Question: Hello I've started to learn Web API's I currently have a Web Api Controller located at the root of my project (not in a folder) as shown here
'''
public class LearnWebApi : ApiController
{
// GET api/<controller>
public IEnumerable<string> Get()
{
return new string[] { "value1", "value2" };
}
// GET api/<controller>/5
public string Get(int id)
{
return "value";
}
// POST api/<controller>
public void Post([FromBody]string value)
{
}
// PUT api/<controller>/5
public void Put(int id, [FromBody]string value)
{
}
// DELETE api/<controller>/5
public void Delete(int id)
{
}
}
'''
Now I have a home controller which lived inside the controllers folder and the view lives inside the view folder. now on the view I have a button, when I click this button I want to make a call to the Api Web Controller Get Method and pass in a ID of 2 for example I have placed a break point on the following
'''
// GET api/<controller>/5
public string Get(int id)
{
return "value";
}
'''
But it doesn't get hit, instead I get the messages in the browser saying
'''
404 Not Found - http://localhost:27774/~/api/LearnWebApi/Get/5"
'''
My jquery is here
'''
<h2>Index</h2>
<button id="PressMe">Press me</button>
<script type="text/javascript">
$(document).ready(function () {
$('#PressMe').click(function () {
$.ajax({
type: "POST",
dataType: "json",
// data: source,
url: '~/api/LearnWebApi/Get/5', // url of Api controller not mvc
success: function (data) {
alert("Redirect true !");
},
error: function () {
alert('erere');
}
});
return false;
});
});
</script>
'''
This is my WebApiConfig
'''
public static class WebApiConfig
{
public static void Register(HttpConfiguration config)
{
// Web API configuration and services
// Web API routes
config.MapHttpAttributeRoutes();
config.Routes.MapHttpRoute(
name: "DefaultApi",
routeTemplate: "api/{controller}/{action}/{id}",
defaults: new { id = RouteParameter.Optional }
);
}
}
'''
Below is how my project is constructed

Now I guess it could be to do with the URL I have specified but I'm uncertain any help?
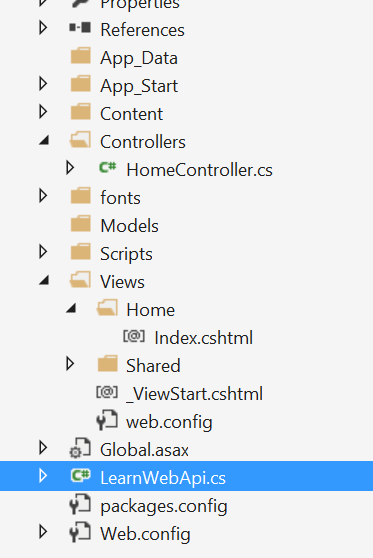
Answer: I don't have an exact project structure as yours, but i have a perfect working api demo which i had created today.
I am sorry i can't upload the screenshots because i have just started using stackoverflow and i am still a beginner and they aren't allowing me to upload the screenshots yet.
But i hope this will help.
Controller name is Default1 which is under the controller folder. here's the code.
'''
using System;
using System.Collections.Generic;
using System.Linq;
using System.Net;
using System.Net.Http;
using System.Web.Http;
using demowebapi1.Models;
namespace demowebapi1.Controllers
{
public class Default1Controller : ApiController
{
public void test1(List<Class1> obj)
{
for(int i=0; i<obj.Count;i++)
{
string s1 = obj[i].text1;
string s2 = obj[i].text2;
}
}
}
}
'''
I have used a list object as a parameter for my action method in the controller.
Class1 is my model class which is under the models folder.
here's the code.
'''
using System;
using System.Collections.Generic;
using System.Linq;
using System.Web;
namespace demowebapi1.Models
{
public class Class1
{
public string text1 { get; set;}
public string text2 {get; set;}
}
}
'''
here's my code for webapiconfig.cs which is in the app_start folder.
'''
using System;
using System.Collections.Generic;
using System.Linq;
using System.Web.Http;
namespace demowebapi1
{
public static class WebApiConfig
{
public static void Register(HttpConfiguration config)
{
// Web API configuration and services
// Web API routes
config.MapHttpAttributeRoutes();
config.Routes.MapHttpRoute(
name: "DefaultApi",
routeTemplate: "api/{controller}/{id}",
defaults: new { id = RouteParameter.Optional }
);
}
}
}
'''
here's the html file called "test1.html" via which i am making jquery ajax call. Please note that i am using post instead of get.
'''
<html>
<head>
<title> </title>
<script src="jquery-2.1.3.js"></script>
</head>
<body>
<input type="text" id="txt0" /> <input type="text" id="text0" class="tmp" /> <br />
<input type="text" id="txt1" /> <input type="text" id="text1" class="tmp" />
<input type="button" onclick="makepost();" value="click me" />
<script type="text/javascript">
function makepost()
{
var POExpedite = [];
var arr = $(".tmp");
console.log(arr.length);
for(var i=0;i<arr.length; i++)
{
var str1 = $("#txt" + i).val();
alert(str1);
var str2 = $("#text" + i).val();
alert(str2);
POExpedite.push({
"text1": str1,
"text2": str2
});
}
console.log(JSON.stringify(POExpedite));
var apiurl = "http://localhost:4086/api/Default1/test1"
$.ajax({
type: "POST",
contentType: "application/json",
url: apiurl,
data: JSON.stringify(POExpedite),
async: false
});
}
</script>
</body>
</html>
'''